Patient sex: F
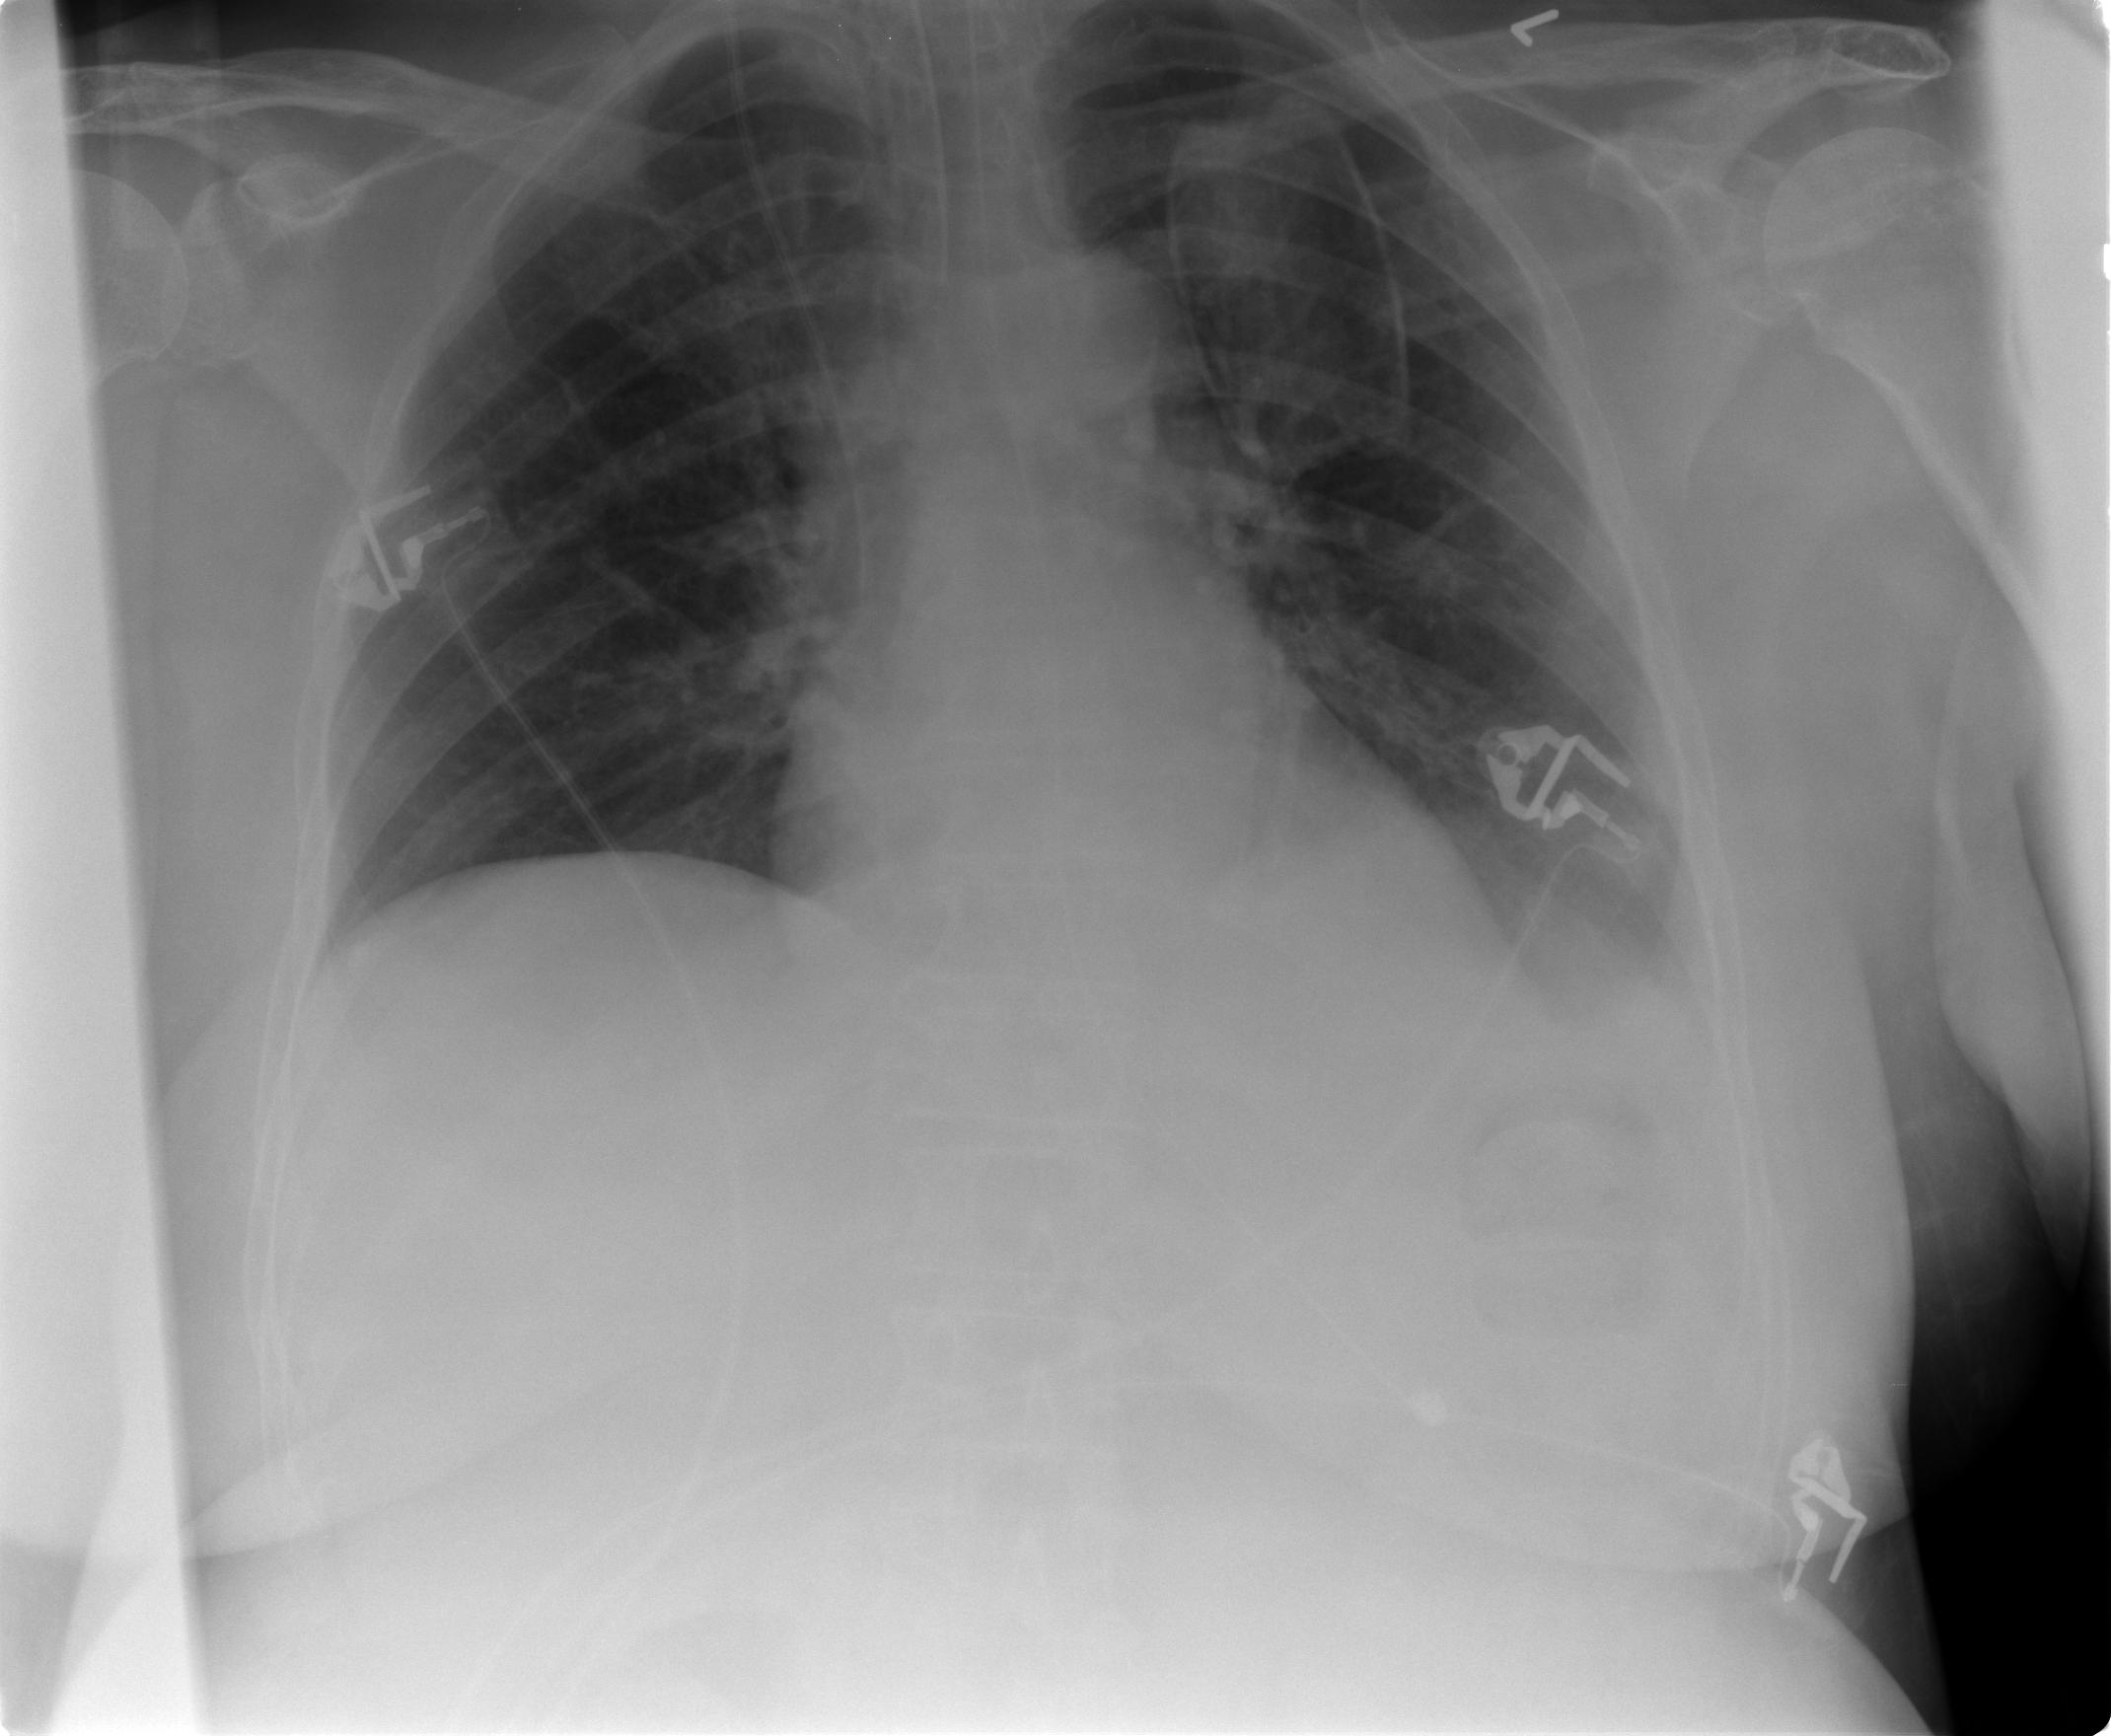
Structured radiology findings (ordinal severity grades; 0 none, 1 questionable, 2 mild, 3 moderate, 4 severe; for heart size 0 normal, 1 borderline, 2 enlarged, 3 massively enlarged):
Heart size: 0
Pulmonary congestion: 0
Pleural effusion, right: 0
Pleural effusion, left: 0
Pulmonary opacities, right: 0
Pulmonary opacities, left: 0
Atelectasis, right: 0
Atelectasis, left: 1